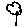
Label: flower